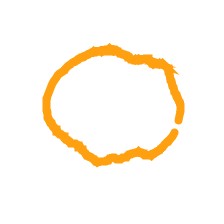
Shape: circle